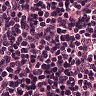
Metastatic tissue present: no